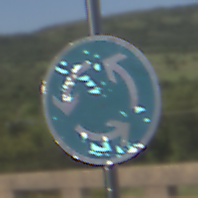
Verkehrszeichen: Kreisverkehr
Umgebung: Outdoor, RoadRail
Tageszeit: MorningAfternoon
Wetter: PartlyCloudy
Licht: Natural
Jahreszeit: NotSpecified
Kontrast: HighContrast